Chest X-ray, PA view. Patient: 45 years old, sex F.
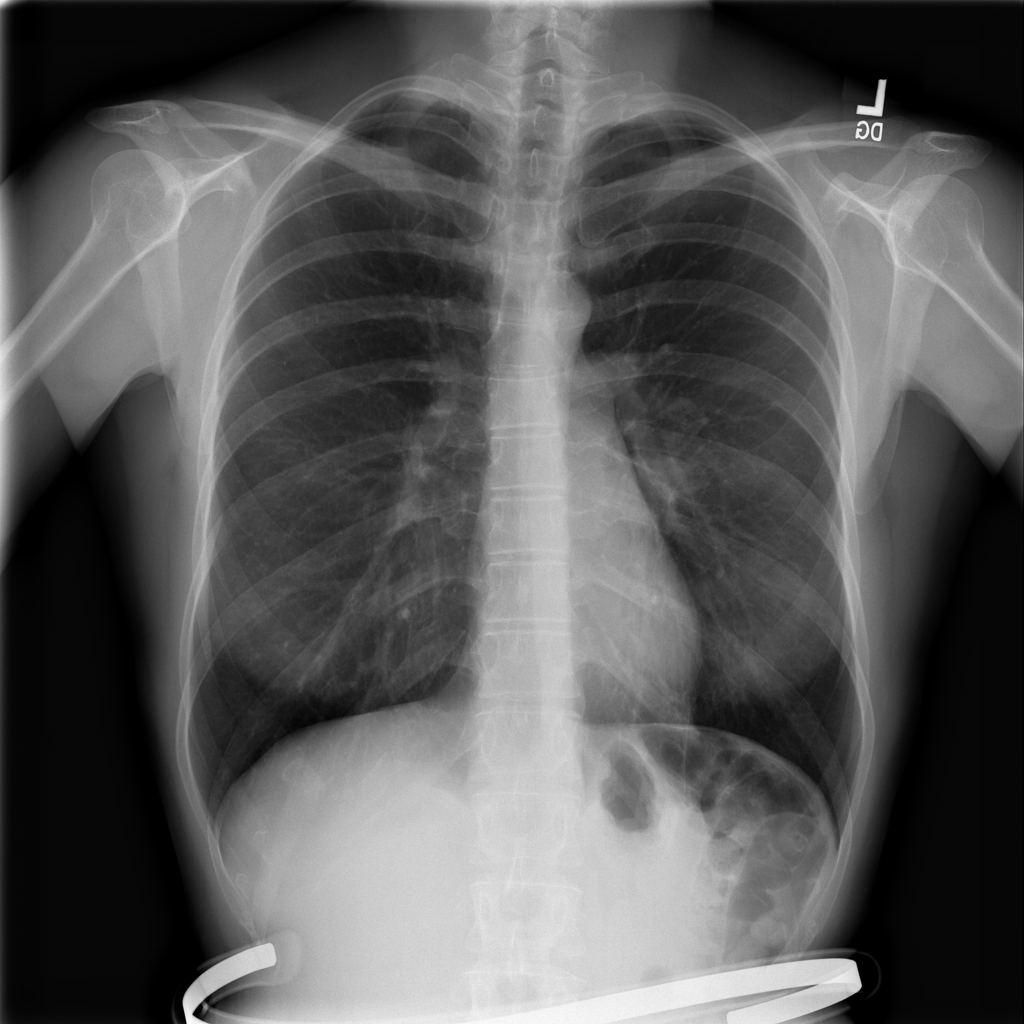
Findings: No Finding